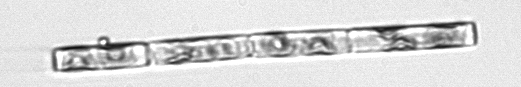
Label: Guinardia_delicatula